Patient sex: M
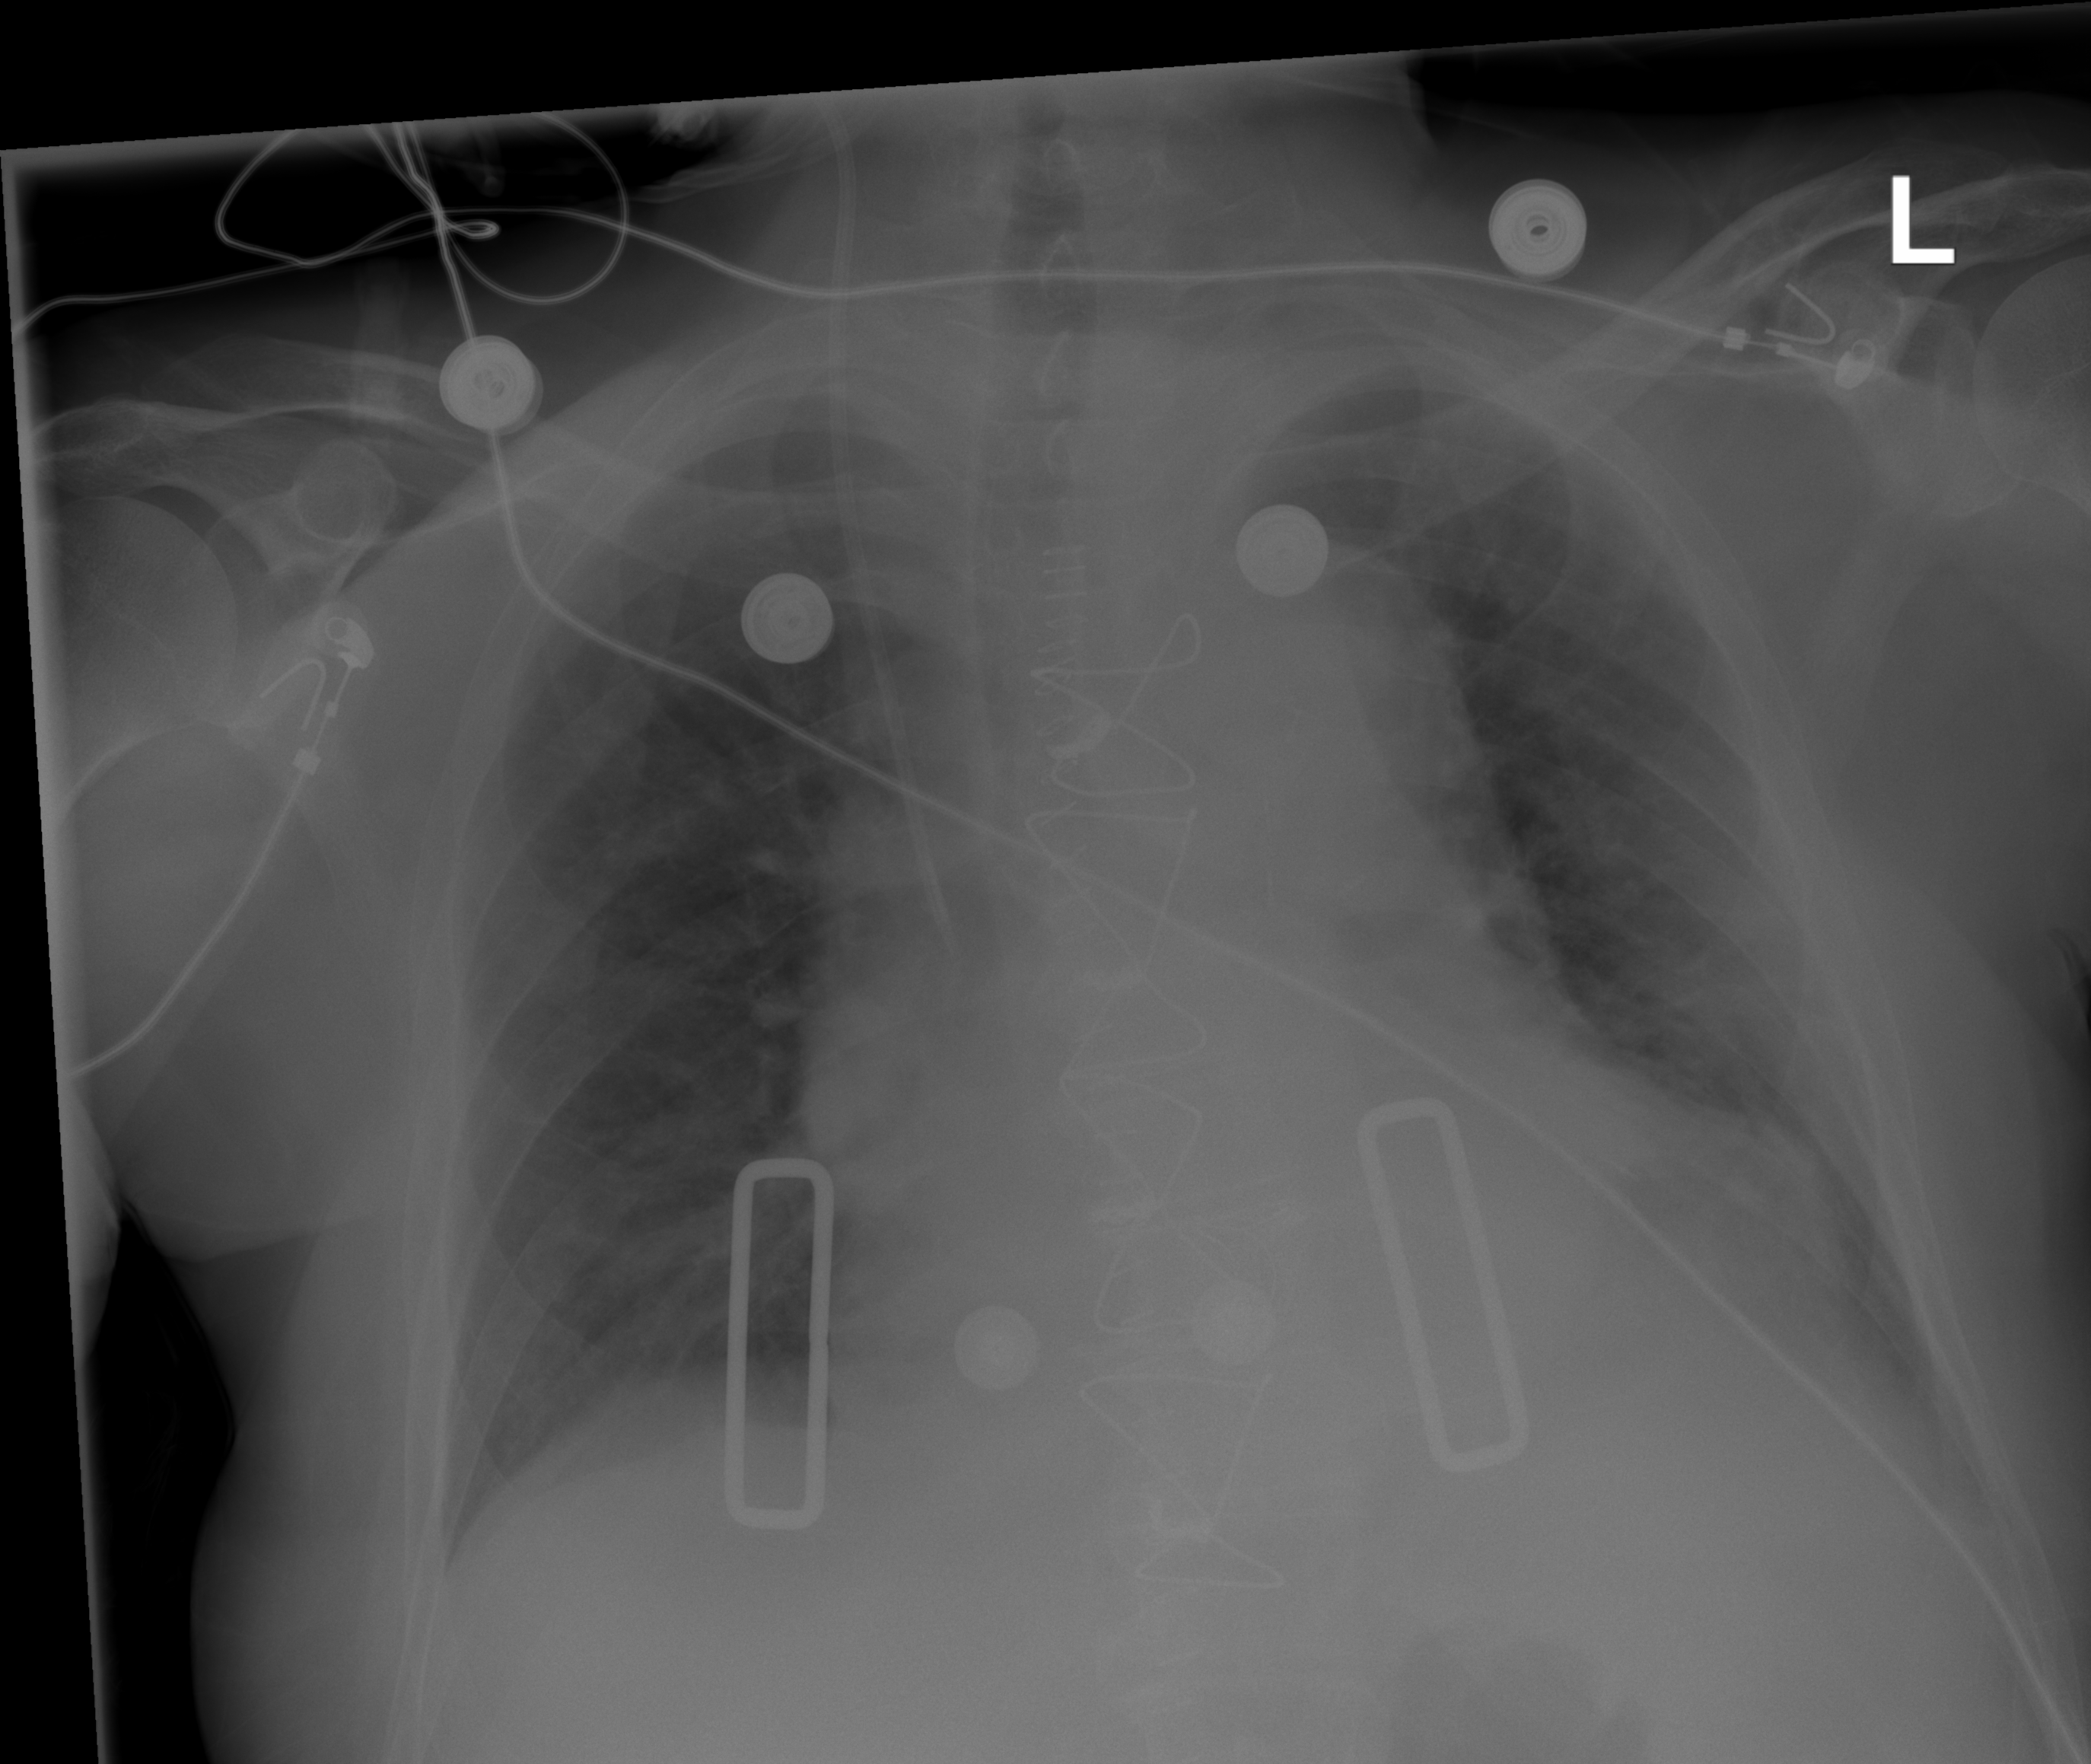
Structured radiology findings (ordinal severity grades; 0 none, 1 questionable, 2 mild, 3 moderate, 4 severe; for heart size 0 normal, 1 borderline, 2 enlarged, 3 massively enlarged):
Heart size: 0
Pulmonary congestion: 2
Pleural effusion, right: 0
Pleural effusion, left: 2
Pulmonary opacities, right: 0
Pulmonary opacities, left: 0
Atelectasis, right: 0
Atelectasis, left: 2